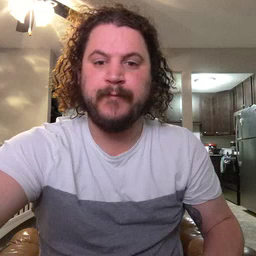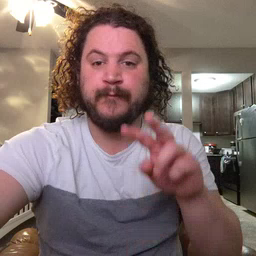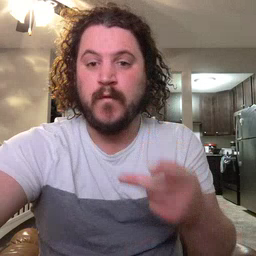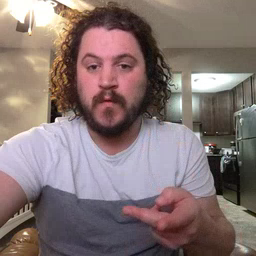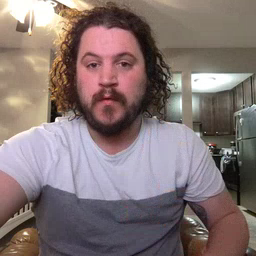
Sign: fall